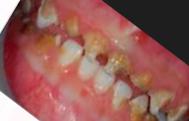
Condition: Caries